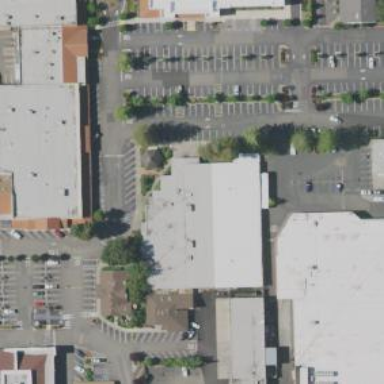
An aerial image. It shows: Building housing bowling alley.